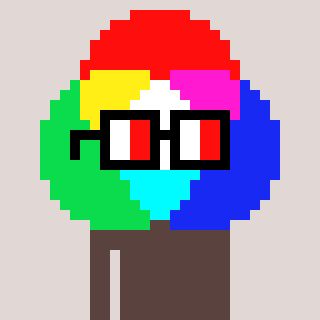
a pixel art character with square glasses with black frames and red eyes, a color circle-shaped head and a darkbrown-colored body on a warm background